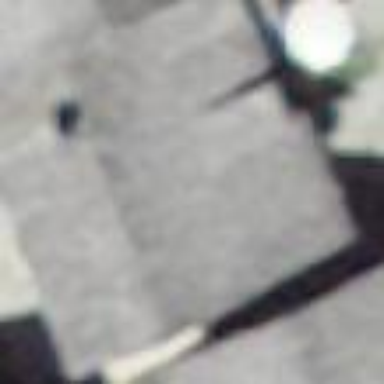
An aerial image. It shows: Building with tile roof.